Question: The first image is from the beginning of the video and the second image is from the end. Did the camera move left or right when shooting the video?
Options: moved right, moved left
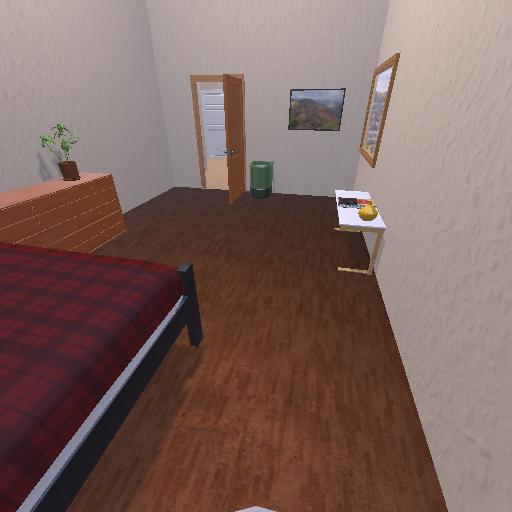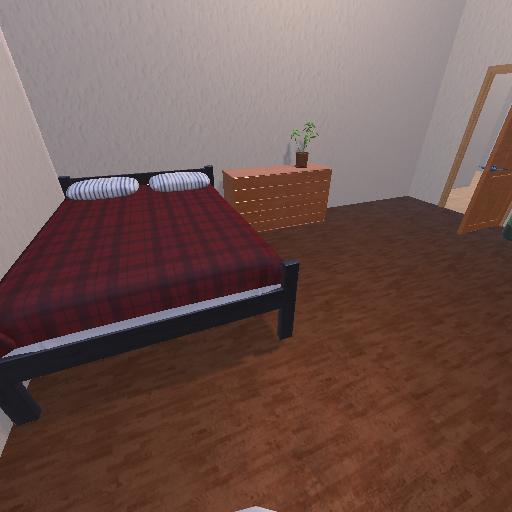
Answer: moved right